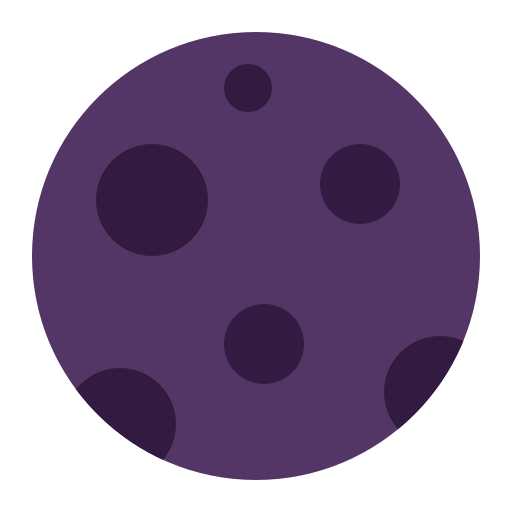
new moon flat